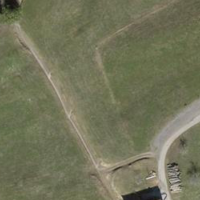
EUNIS habitat code: 52
Species observed at this site:
Vicia sepium